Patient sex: M
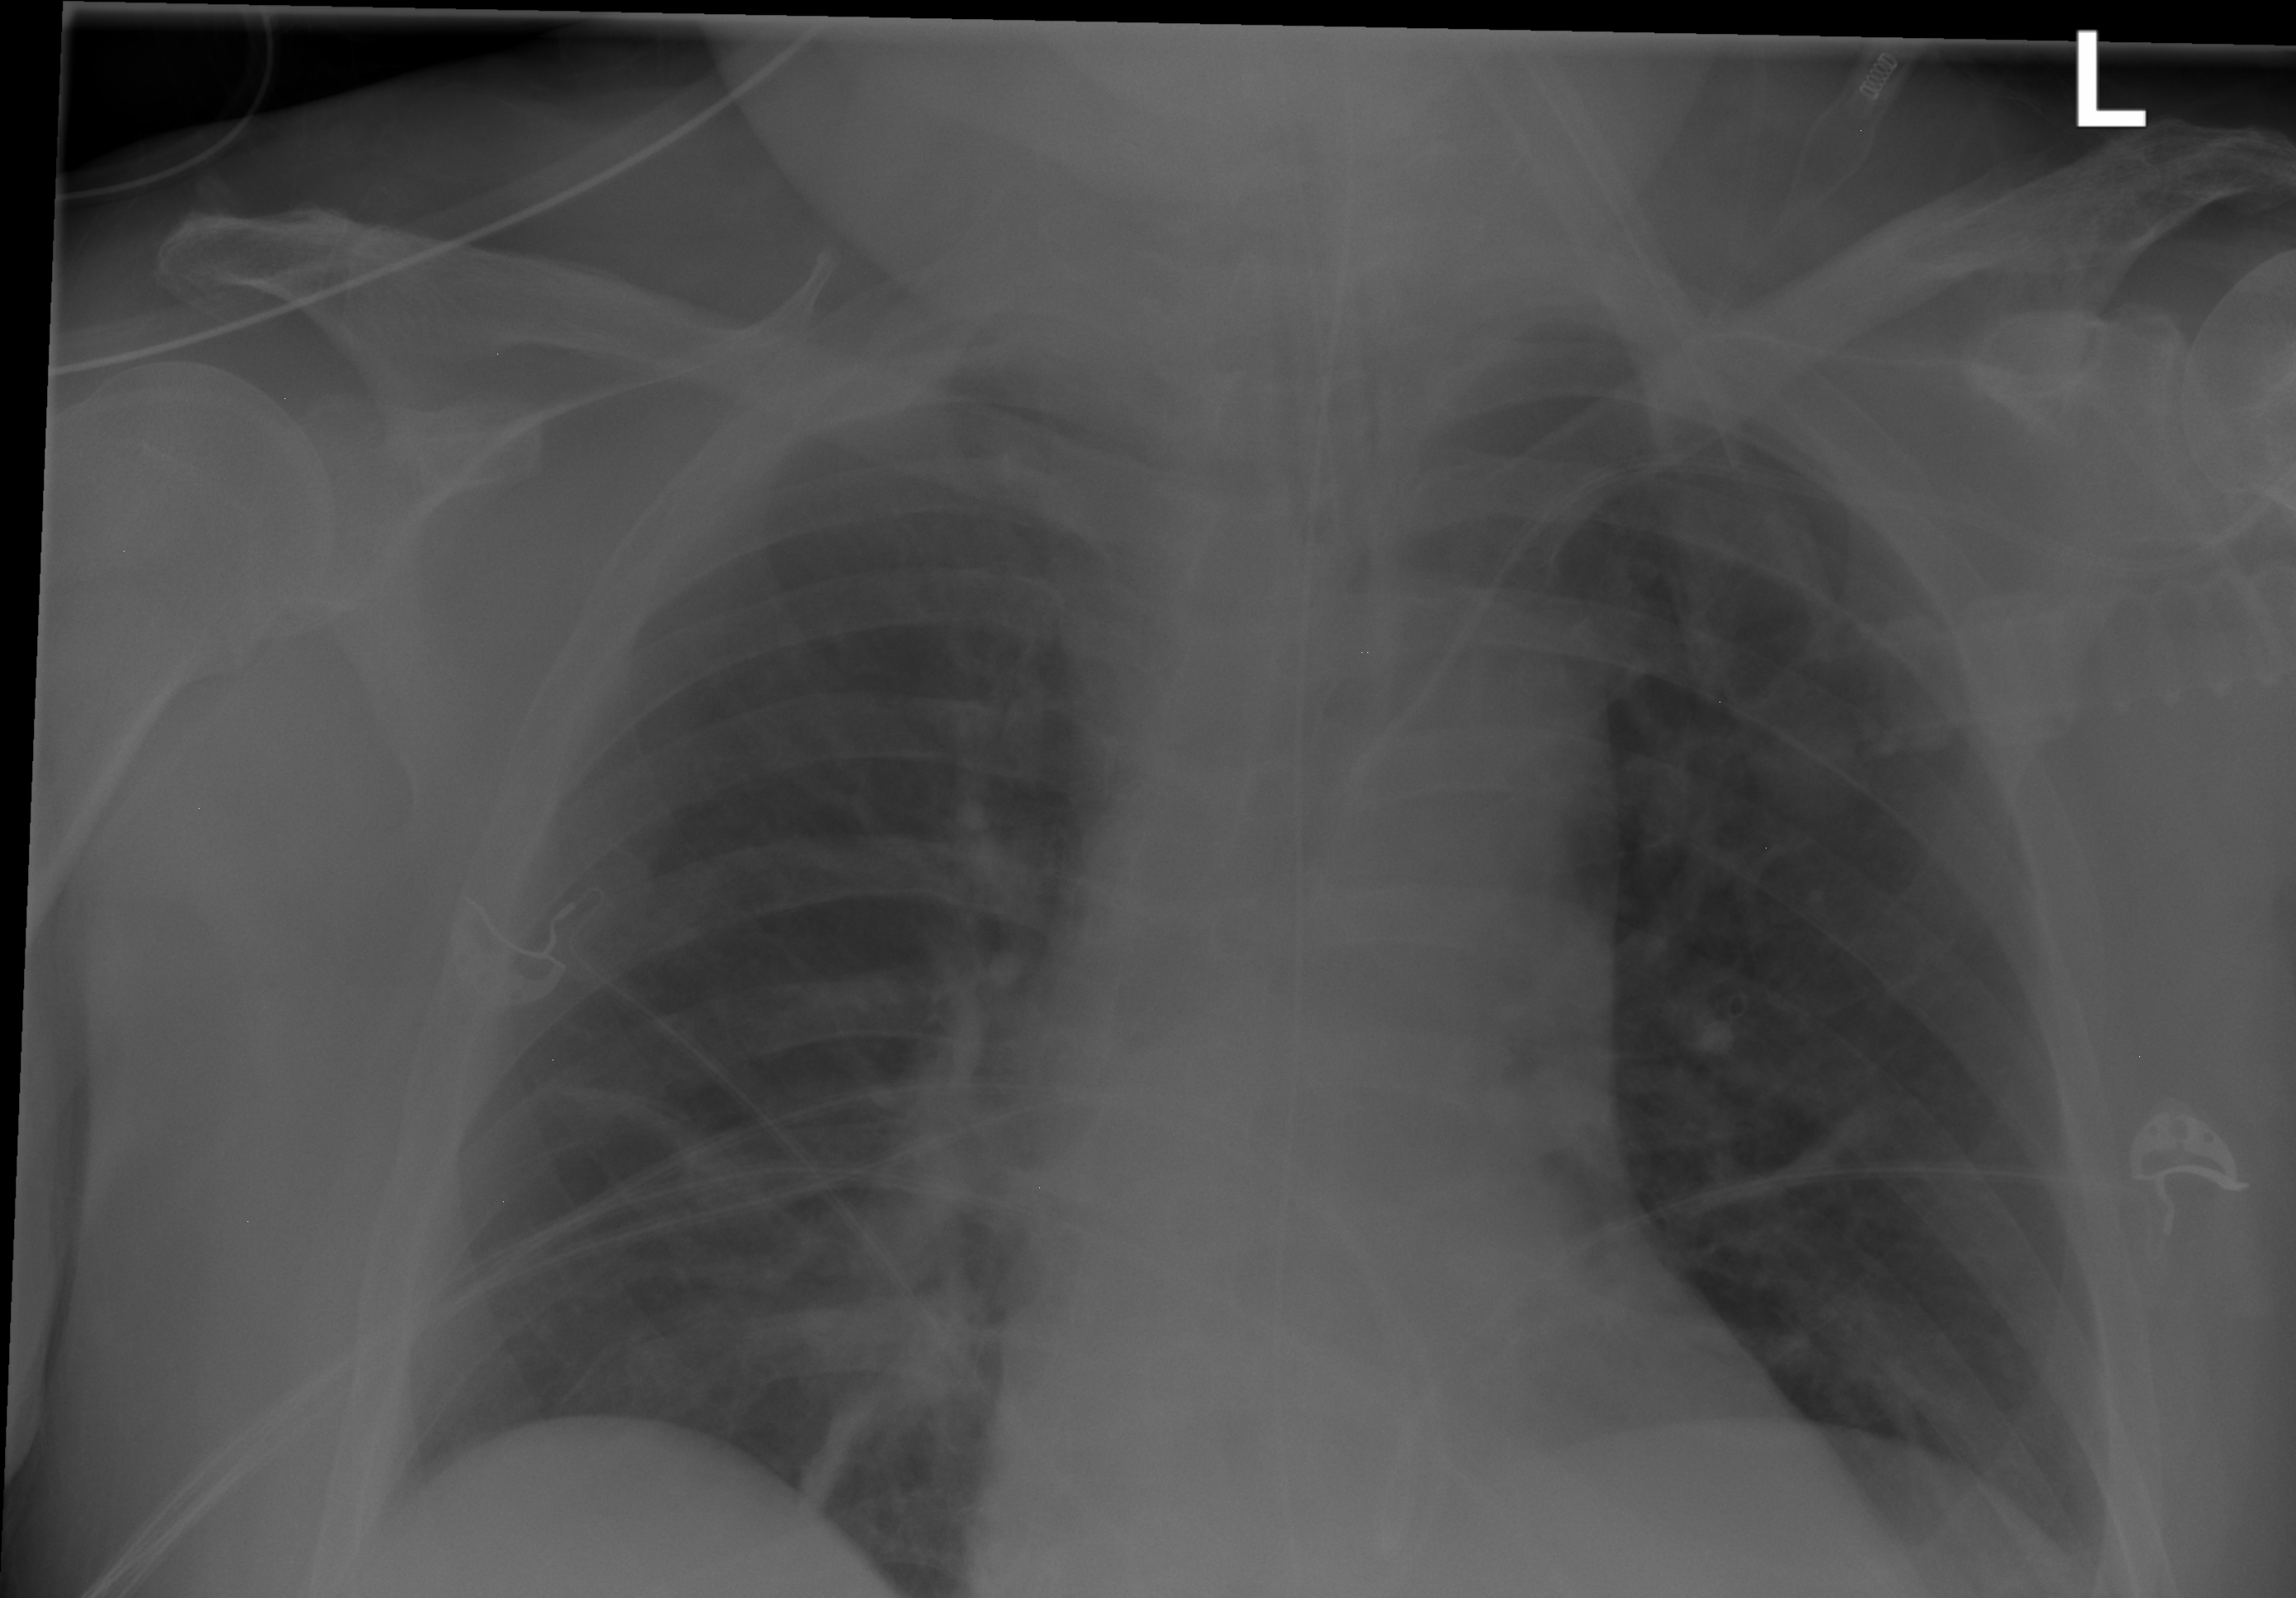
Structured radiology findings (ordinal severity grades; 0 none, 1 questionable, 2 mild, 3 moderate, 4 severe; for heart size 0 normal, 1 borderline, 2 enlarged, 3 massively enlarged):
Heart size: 0
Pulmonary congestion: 0
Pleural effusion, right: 0
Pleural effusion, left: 0
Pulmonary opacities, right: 0
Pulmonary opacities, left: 0
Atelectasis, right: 2
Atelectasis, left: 0